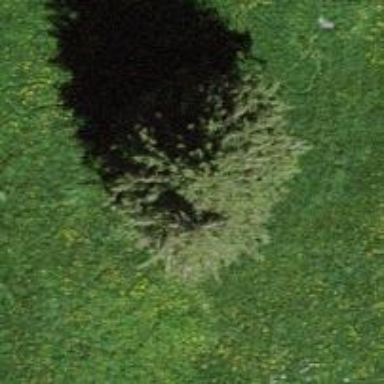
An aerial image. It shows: Single tag "natural: tree."